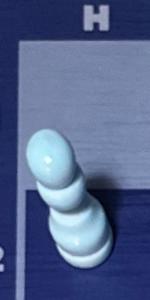
Label: Pawn_White